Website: macys
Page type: gifting
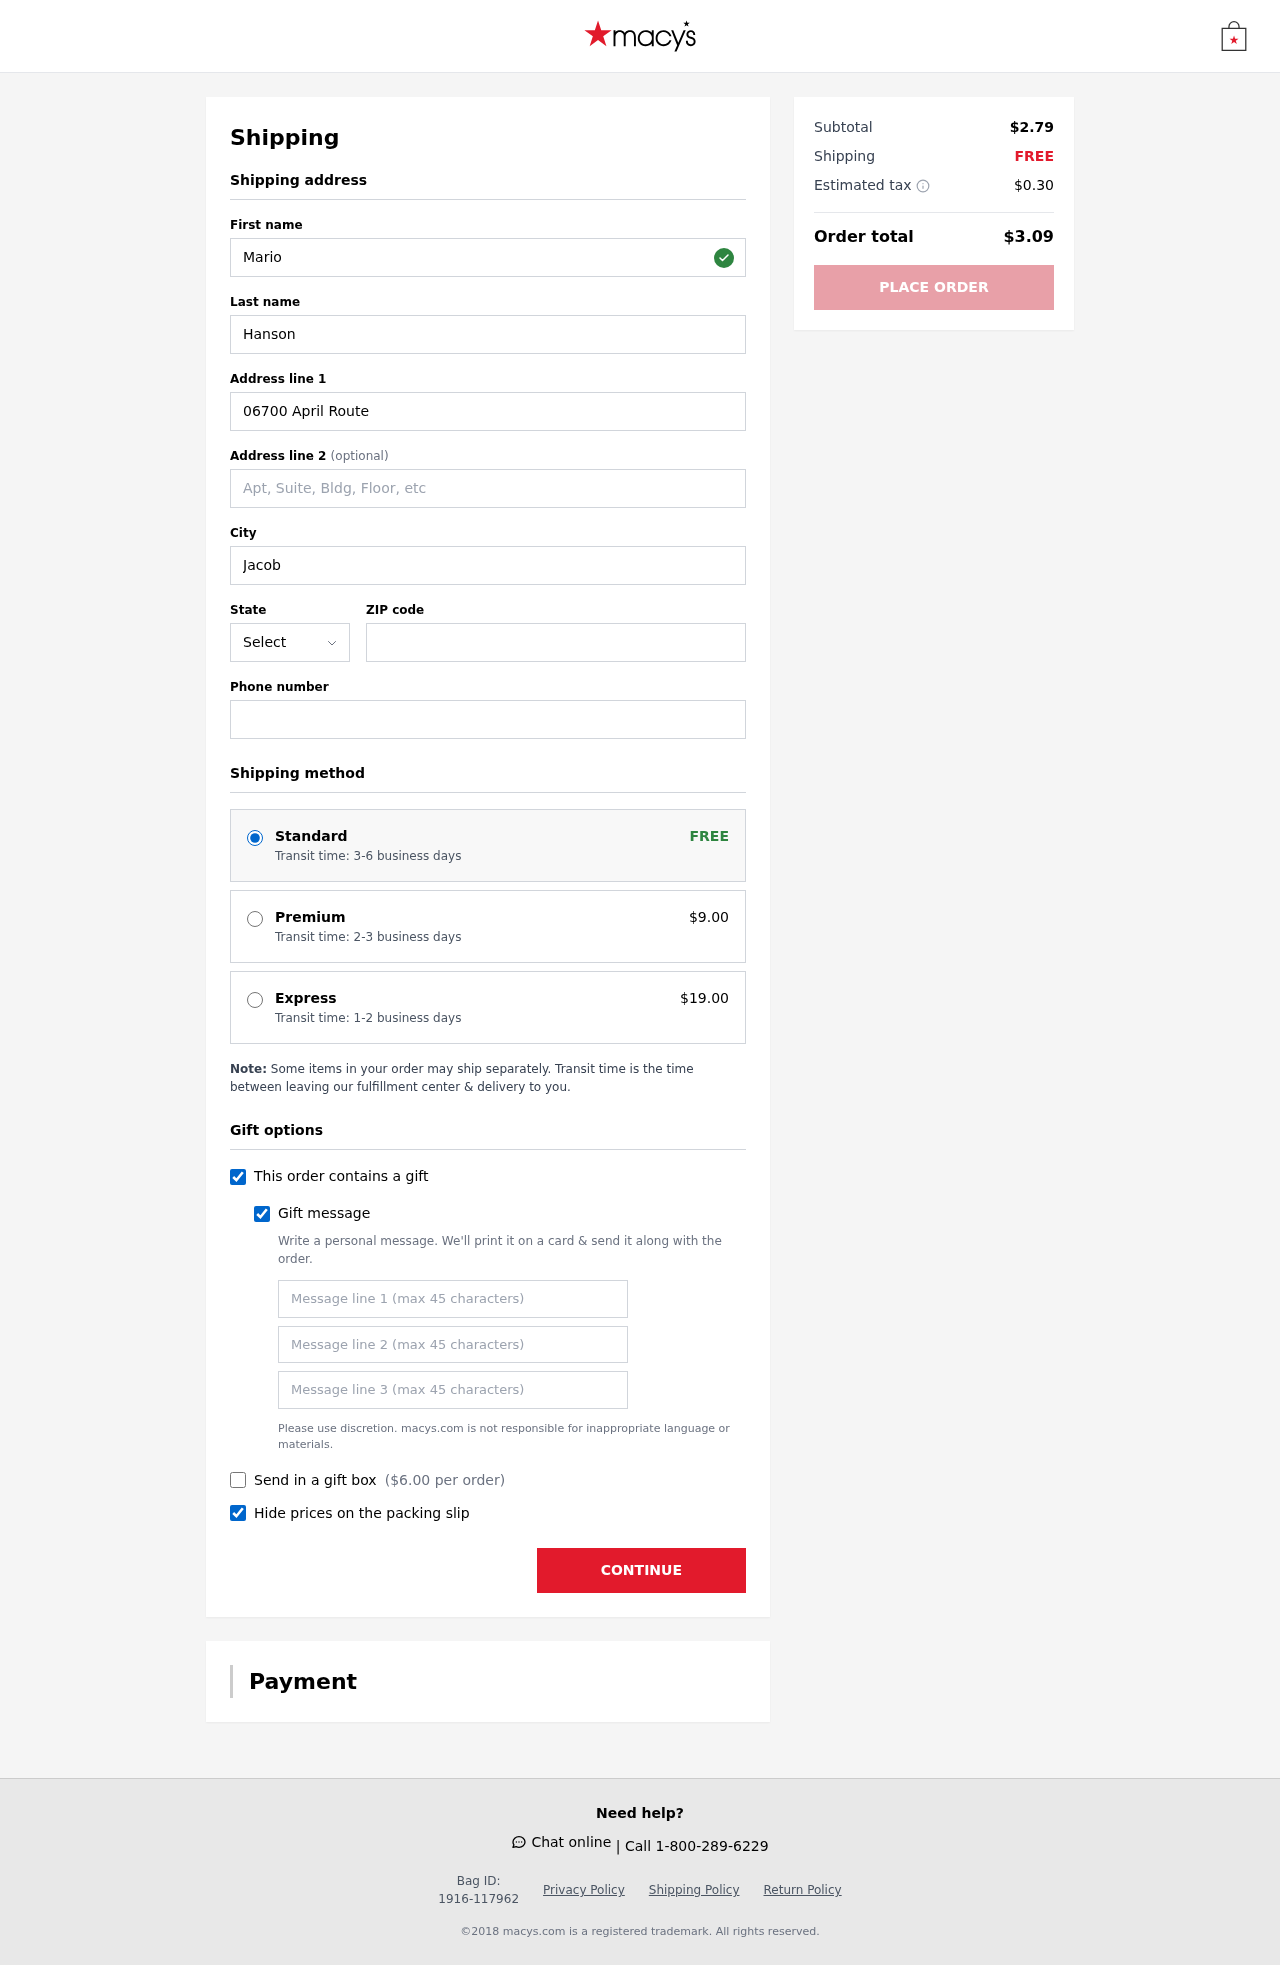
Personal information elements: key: PII_STATE_ABBR
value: GA
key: PII_FIRSTNAME
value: Mario
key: PII_LASTNAME
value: Hanson
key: PII_STREET
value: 06700 April Route
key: PII_CITY
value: Jacobburgh
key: PII_POSTCODE
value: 32743
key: PII_PHONE
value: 9003272221
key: PII_GIFT_MESSAGE
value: Hey Michael! I thought you could use a little sunshine, so I grabbed you this tropical fruit cup to brighten your day. Hope it adds a splash of sweetness to whatever you’re up to!  Mario
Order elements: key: ORDER_SHIPPING_STANDARD
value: Transit time: 3-6 business days
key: ORDER_SHIPPING_PREMIUM
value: Transit time: 2-3 business days
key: ORDER_SHIPPING_PREMIUM_PRICE
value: $9.00
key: ORDER_SHIPPING_EXPRESS
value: Transit time: 1-2 business days
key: ORDER_SHIPPING_EXPRESS_PRICE
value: $19.00
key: ORDER_GIFT_BOX_PRICE
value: $6.00
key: ORDER_SUBTOTAL
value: $2.79
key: ORDER_SHIPPING_COST
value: FREE
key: ORDER_TAX
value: $0.30
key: ORDER_TOTAL
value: $3.09